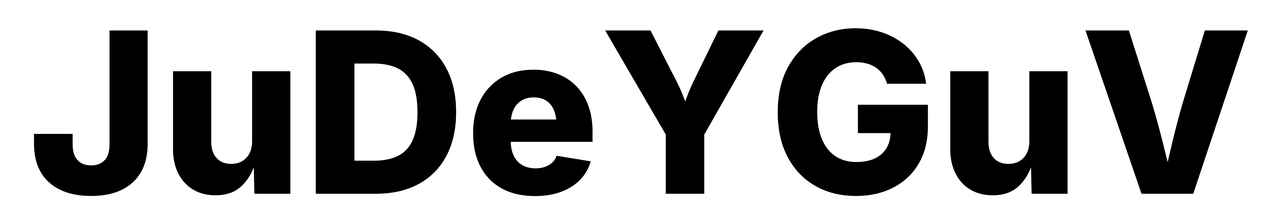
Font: Inter_ExtraBold